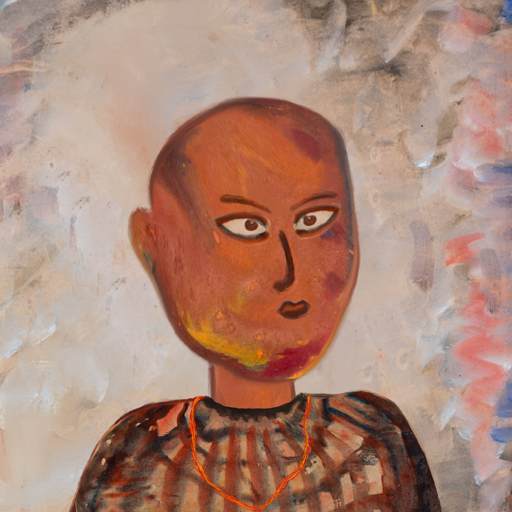
Background: Roy_Bahadur, Head And Neck Side: Mother_And_Son_Son, Face Side: Roy_Bahadur, Bust: Orphan, Hair Side: Blank, Head Accessory: Blank, Second Necklace: Gypsy_Mother_2, Necklace: Blank, Baby: Blank